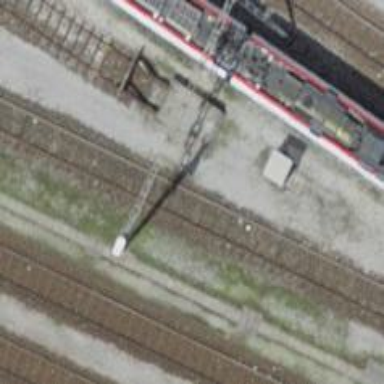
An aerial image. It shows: Railway buffer stop.